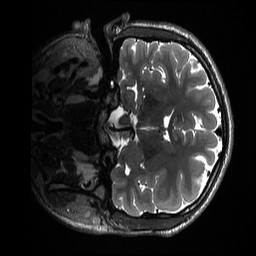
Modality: T2w
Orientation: coronal
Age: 18
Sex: male